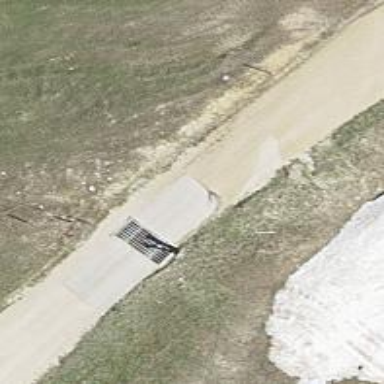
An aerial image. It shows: Cattle grid barrier.